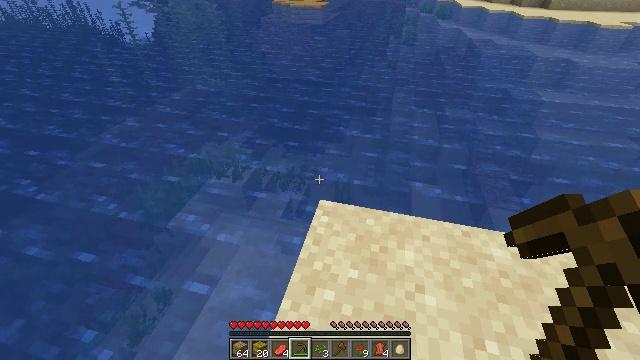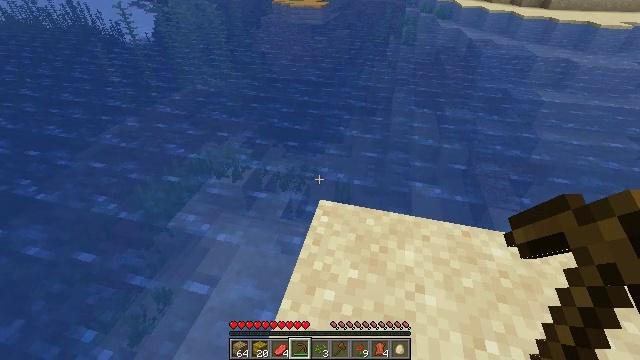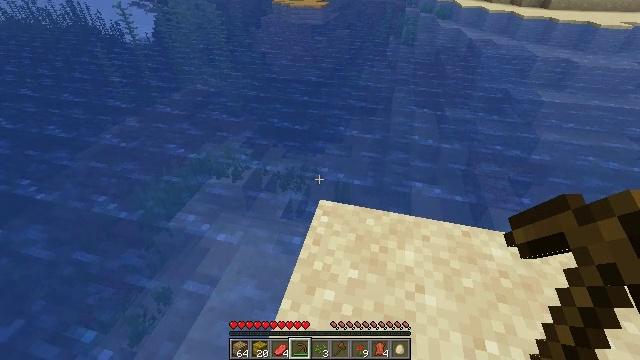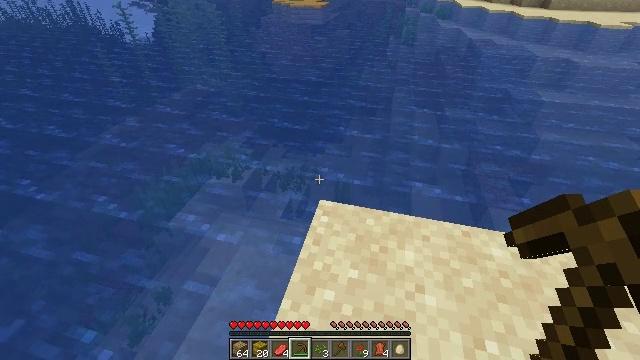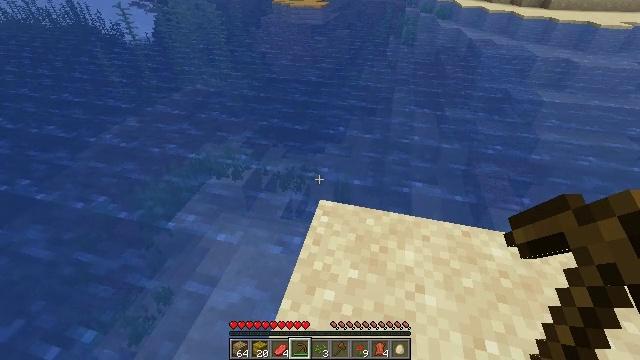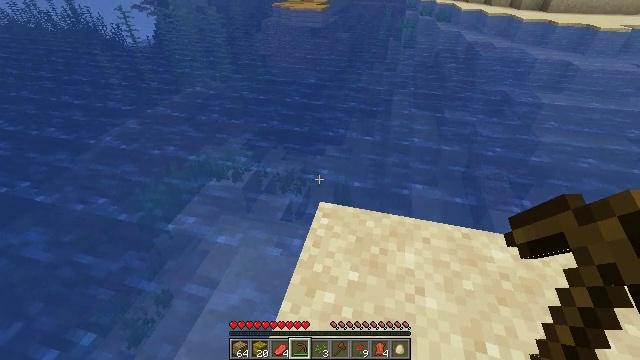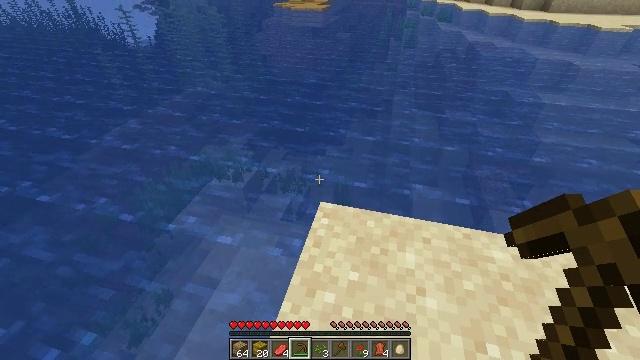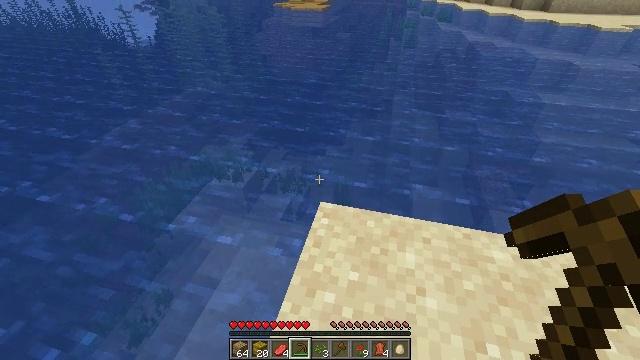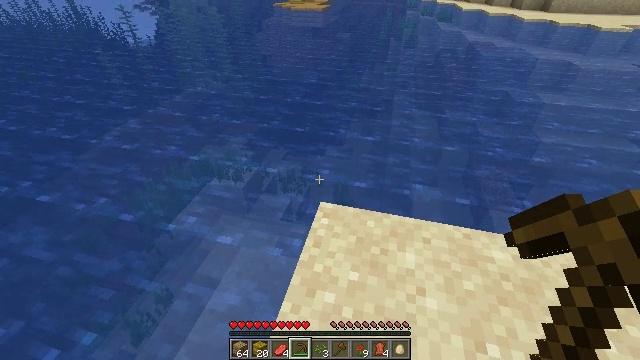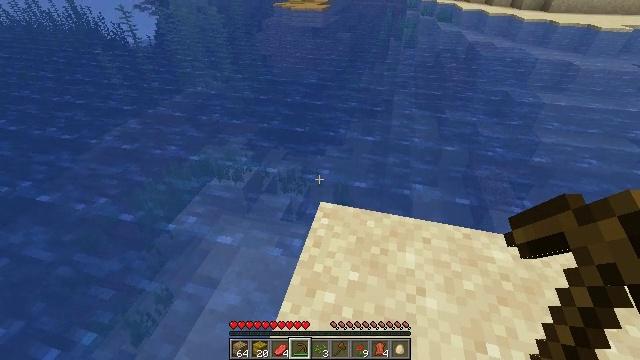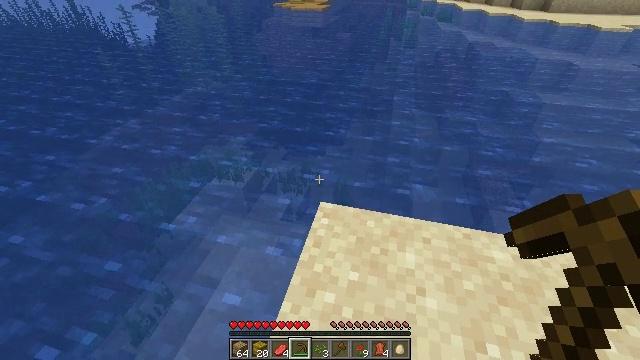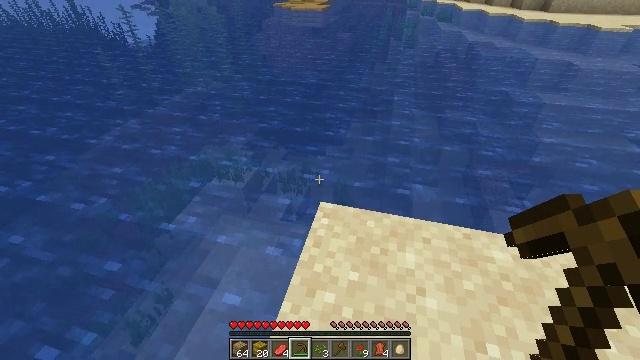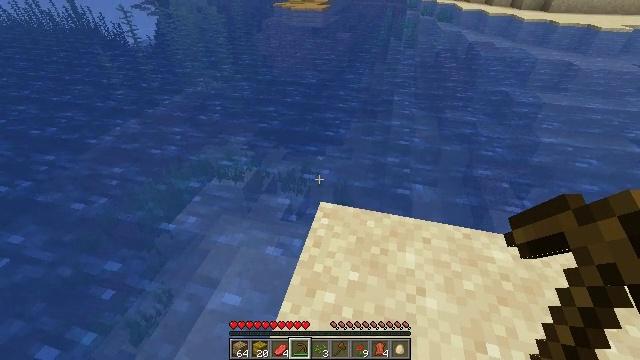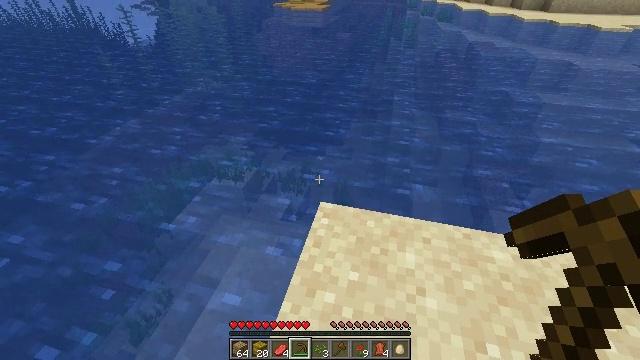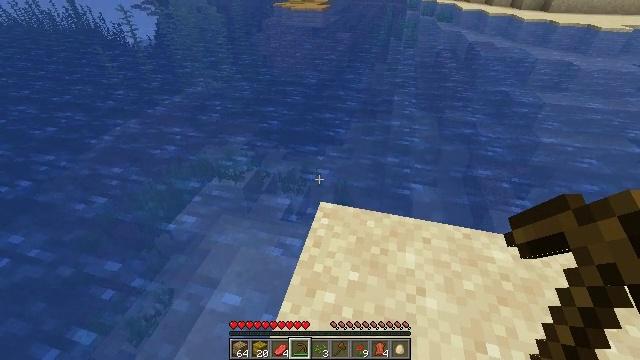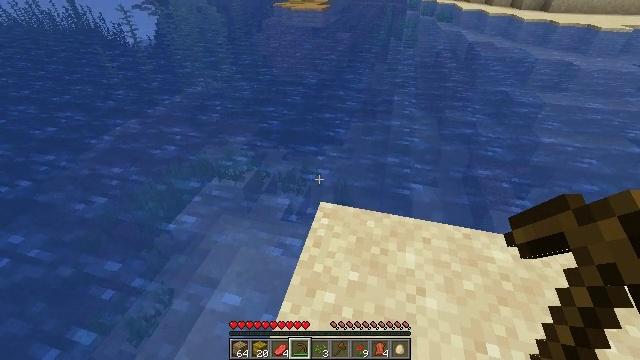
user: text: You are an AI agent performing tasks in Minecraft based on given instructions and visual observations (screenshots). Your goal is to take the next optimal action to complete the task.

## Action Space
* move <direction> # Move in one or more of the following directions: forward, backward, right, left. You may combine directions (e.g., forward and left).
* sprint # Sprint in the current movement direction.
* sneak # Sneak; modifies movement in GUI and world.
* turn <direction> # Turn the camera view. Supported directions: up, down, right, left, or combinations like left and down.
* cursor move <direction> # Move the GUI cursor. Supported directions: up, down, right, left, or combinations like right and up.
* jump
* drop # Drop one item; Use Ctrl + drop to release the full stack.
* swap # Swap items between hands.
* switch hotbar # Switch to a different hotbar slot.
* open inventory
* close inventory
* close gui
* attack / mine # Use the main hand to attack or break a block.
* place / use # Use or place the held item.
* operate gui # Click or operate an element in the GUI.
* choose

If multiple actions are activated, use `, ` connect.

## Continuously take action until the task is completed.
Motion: motion action
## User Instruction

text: Attack the underwater area to get tall seagrass.
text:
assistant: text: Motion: no_op
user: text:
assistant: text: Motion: no_op
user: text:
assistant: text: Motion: no_op
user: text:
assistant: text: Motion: no_op
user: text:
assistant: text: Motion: no_op
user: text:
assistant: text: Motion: no_op
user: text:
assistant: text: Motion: no_op
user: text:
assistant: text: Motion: no_op
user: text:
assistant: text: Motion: no_op
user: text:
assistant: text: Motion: no_op
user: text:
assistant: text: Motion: no_op
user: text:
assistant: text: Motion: no_op
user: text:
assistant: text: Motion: no_op
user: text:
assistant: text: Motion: no_op
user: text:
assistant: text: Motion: no_op
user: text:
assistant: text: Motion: no_op
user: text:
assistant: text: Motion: no_op
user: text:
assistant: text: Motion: no_op
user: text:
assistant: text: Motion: no_op
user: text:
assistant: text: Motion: no_op
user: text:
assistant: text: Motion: no_op
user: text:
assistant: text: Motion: no_op
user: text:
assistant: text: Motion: no_op
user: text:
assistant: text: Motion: open inventory
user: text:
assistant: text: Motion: open inventory
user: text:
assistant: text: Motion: open inventory
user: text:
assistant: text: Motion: no_op
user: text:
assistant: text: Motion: no_op
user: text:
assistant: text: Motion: no_op
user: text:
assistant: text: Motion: no_op